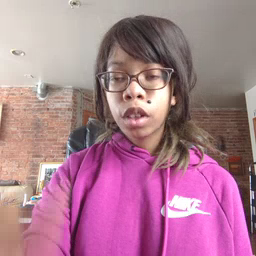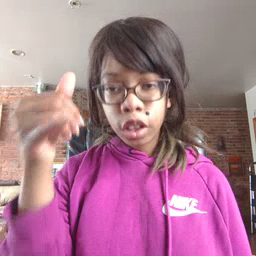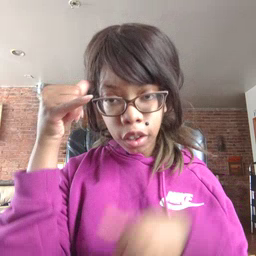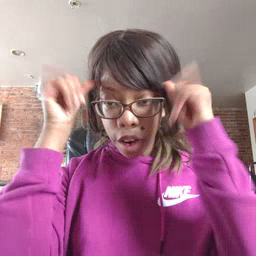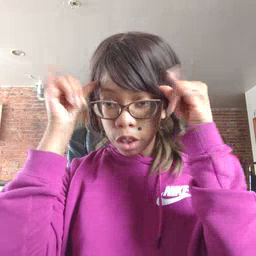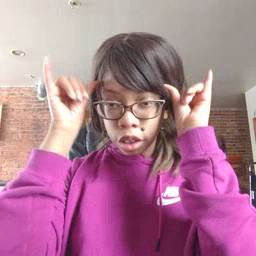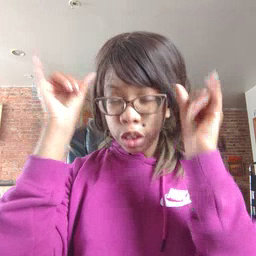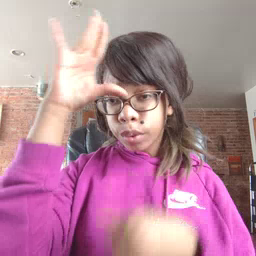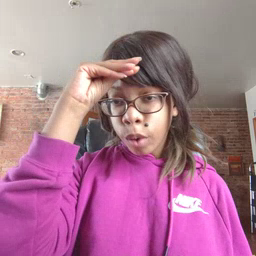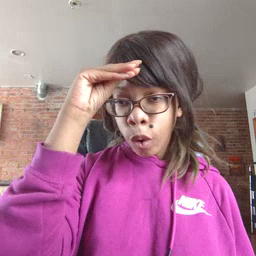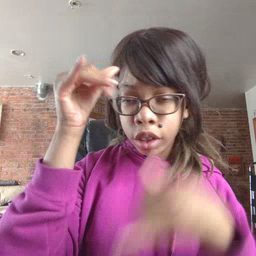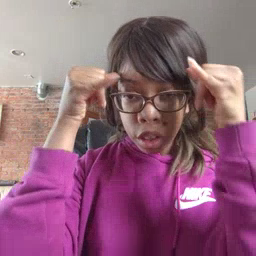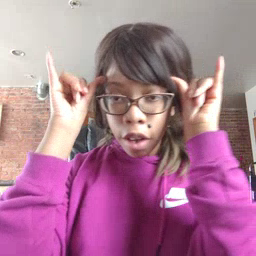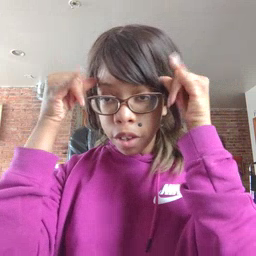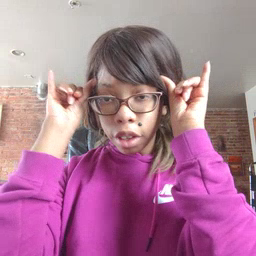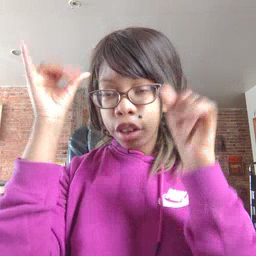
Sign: cowboy